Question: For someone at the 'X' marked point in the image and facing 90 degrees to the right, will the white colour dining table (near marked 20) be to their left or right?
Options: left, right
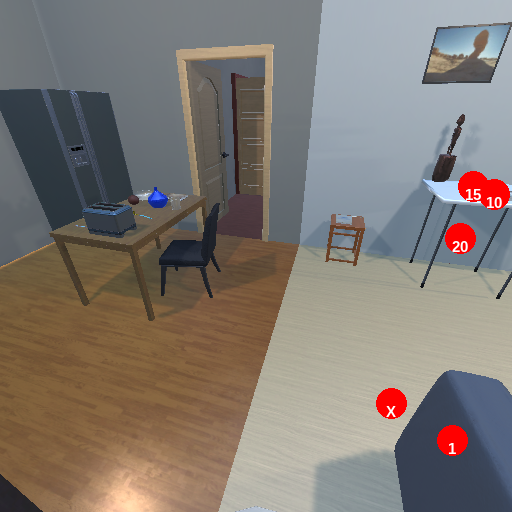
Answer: left